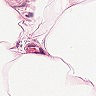
Metastatic tissue present: no